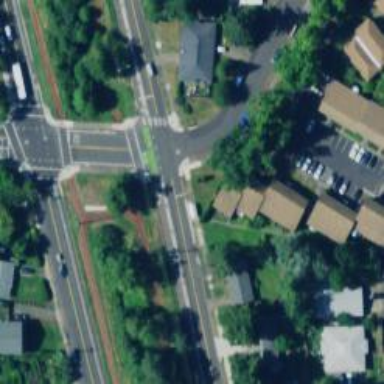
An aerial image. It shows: Marked crossing on footway.